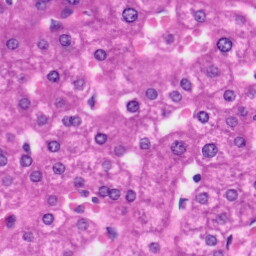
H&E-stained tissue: Liver